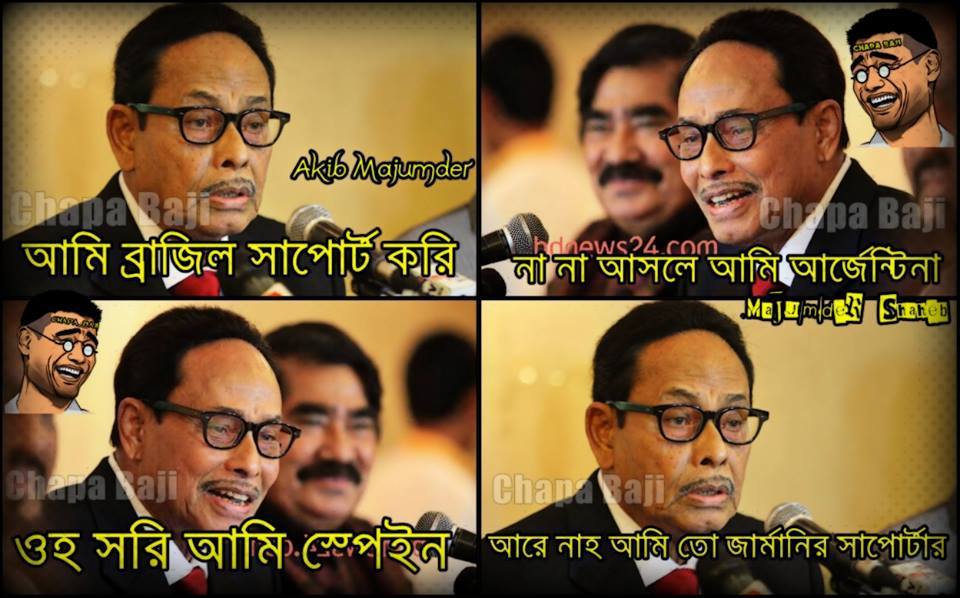
Caption: আমি ব্রাজিল সাপোর্ট করি না না আসলে আমি আর্জেন্টিনা ওহ সরি আমি স্পেইন আরেহ নাহ আমি তো জার্মানির সাপোর্টার
Label: hate